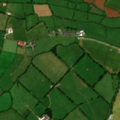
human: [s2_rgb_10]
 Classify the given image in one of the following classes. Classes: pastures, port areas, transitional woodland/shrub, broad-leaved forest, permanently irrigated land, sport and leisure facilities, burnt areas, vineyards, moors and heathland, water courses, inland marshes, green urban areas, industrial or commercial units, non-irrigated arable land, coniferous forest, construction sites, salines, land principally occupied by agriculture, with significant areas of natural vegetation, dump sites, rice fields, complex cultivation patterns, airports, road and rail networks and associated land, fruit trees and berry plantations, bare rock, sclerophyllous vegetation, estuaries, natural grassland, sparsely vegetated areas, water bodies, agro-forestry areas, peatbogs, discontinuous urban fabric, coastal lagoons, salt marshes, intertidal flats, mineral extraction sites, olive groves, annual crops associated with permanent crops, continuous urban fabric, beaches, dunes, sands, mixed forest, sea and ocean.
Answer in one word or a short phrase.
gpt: non-irrigated arable land, pastures